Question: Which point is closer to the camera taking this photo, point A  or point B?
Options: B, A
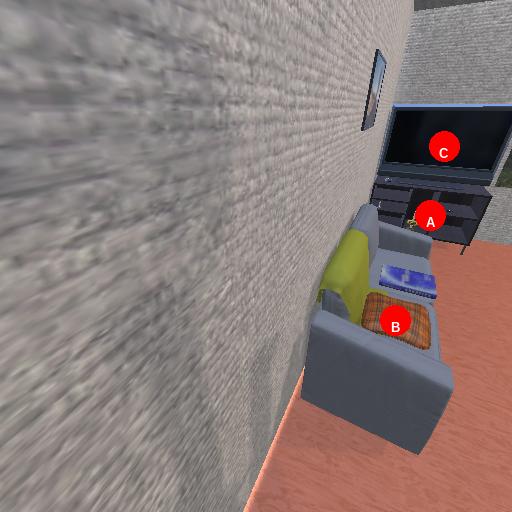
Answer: B